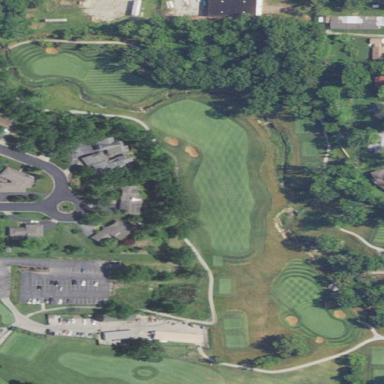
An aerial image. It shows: Golf fairway surrounded by grass.